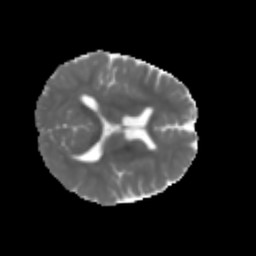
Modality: MD
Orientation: axial
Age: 6
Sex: male
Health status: healthy